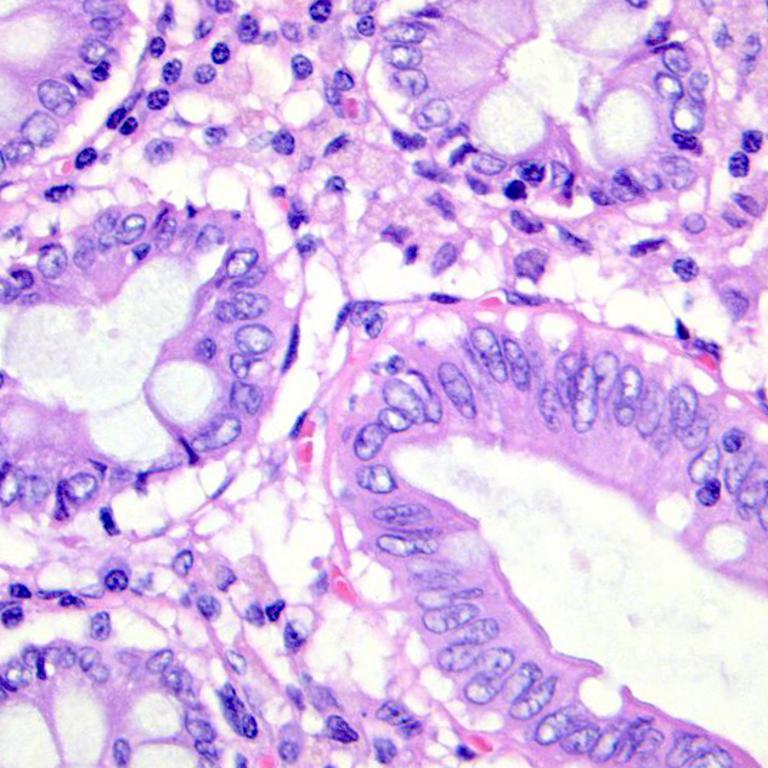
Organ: colon
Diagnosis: benign